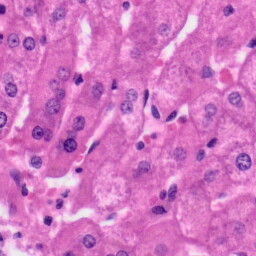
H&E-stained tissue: Liver